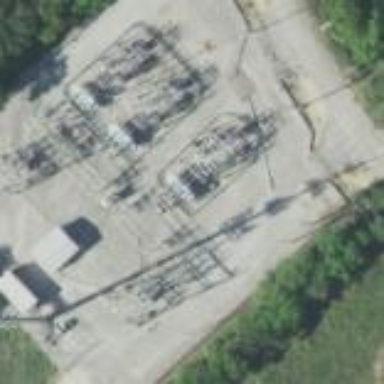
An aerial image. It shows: Outdoor power substation surrounded by fence. The substation is specifically for distribution purposes.